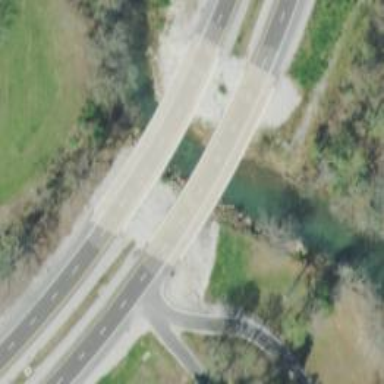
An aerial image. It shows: Trunk highway with bridge.